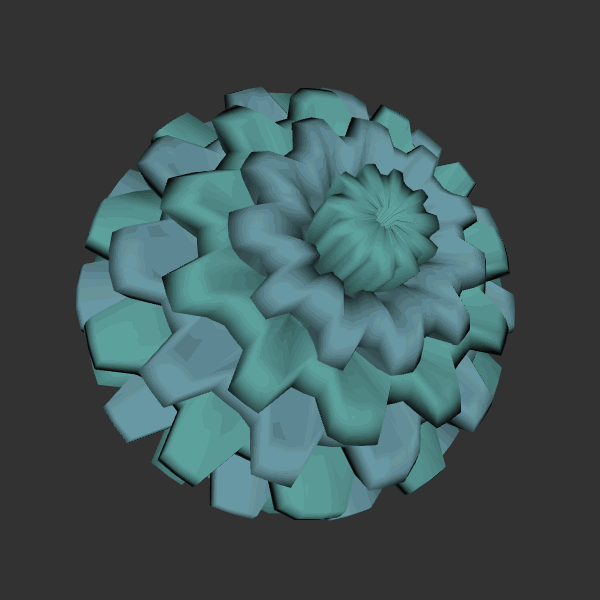
Background: dark